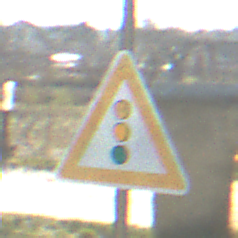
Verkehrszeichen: Lichtzeichenanlage
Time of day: MorningAfternoon
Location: Outdoor (Suburban)
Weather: Clear
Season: NotSpecified
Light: Natural